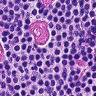
Metastatic tissue present: no